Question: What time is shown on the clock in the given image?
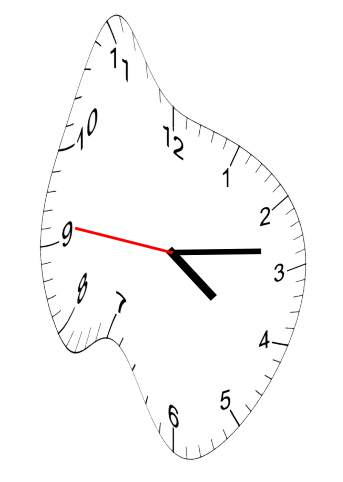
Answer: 04:13:46